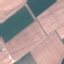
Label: AnnualCrop